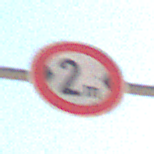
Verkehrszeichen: TatsaechlicheBreite2
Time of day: MorningAfternoon
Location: Outdoor (Suburban)
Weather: Clear
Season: NotSpecified
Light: Natural